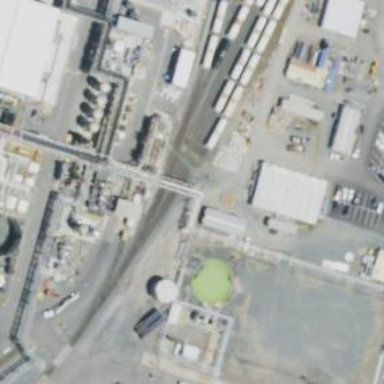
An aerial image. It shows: Rail spur service.